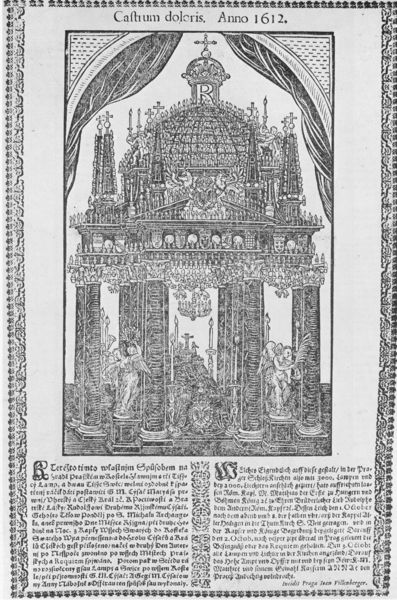
Titel: Castrum doloris. Anno 1612.
Künstler: Johann Willenberger
Standort: Wolfenbüttel
Institution: Herzog August Bibliothek
Schlagwörter: dunkel, weiß, menschen, grau, hell, lampen, laterne, pfeiler, schwarz, säulen, zeichnung, dach, gebäude, malerei, ornament, architektur, geschichte, rahmen, trauer, bild, vorhang, kirche, blatt, gotik, rund, engel, holzschnitt, schrift, papier, bogen, giebel, grafik, graphik, spalten, rand, figuren, kuppel, bordüre, symmetrie, inschrift, ornamente, verzierung, kerzen, kronleuchter, leuchter, halle, buch, kreuz, türme, druck, druckgraphik, initialen, schwarz weiß, stich, titel, seite, illustration, text, buchstaben, holzdruck, initiale, überschrift, altar, buchdruck, buchseite, verziert, skulpturen, kreuze, statuen, grab, konstruktion, kapelle, baldachin, tempel, heilige, pavillon, zeilen, zierrand, schmerzen, übel, sakral, kandelaber, insignien, aufsatz, monument, latein, lateinisch, fialen, kupel, buchillustration, buchmalerei, druckschrift, majuskel, seriendruck, wiegendruck, kupferstch, anno, zweispaltig, palast der sxhmerzen, lrueze, w, verzeierung, txt, #schwarz, castrum, 1612, intitalen, doloris, druvk